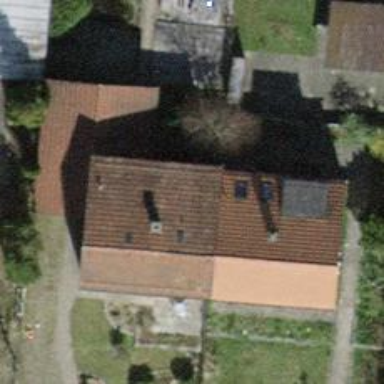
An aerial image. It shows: Semidetached house.